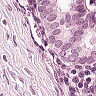
Metastatic tissue present: yes